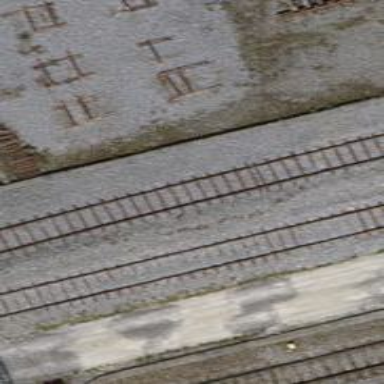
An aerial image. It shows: Railway yard used for servicing trains.